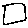
Label: square